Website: home-depot
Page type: billing-address
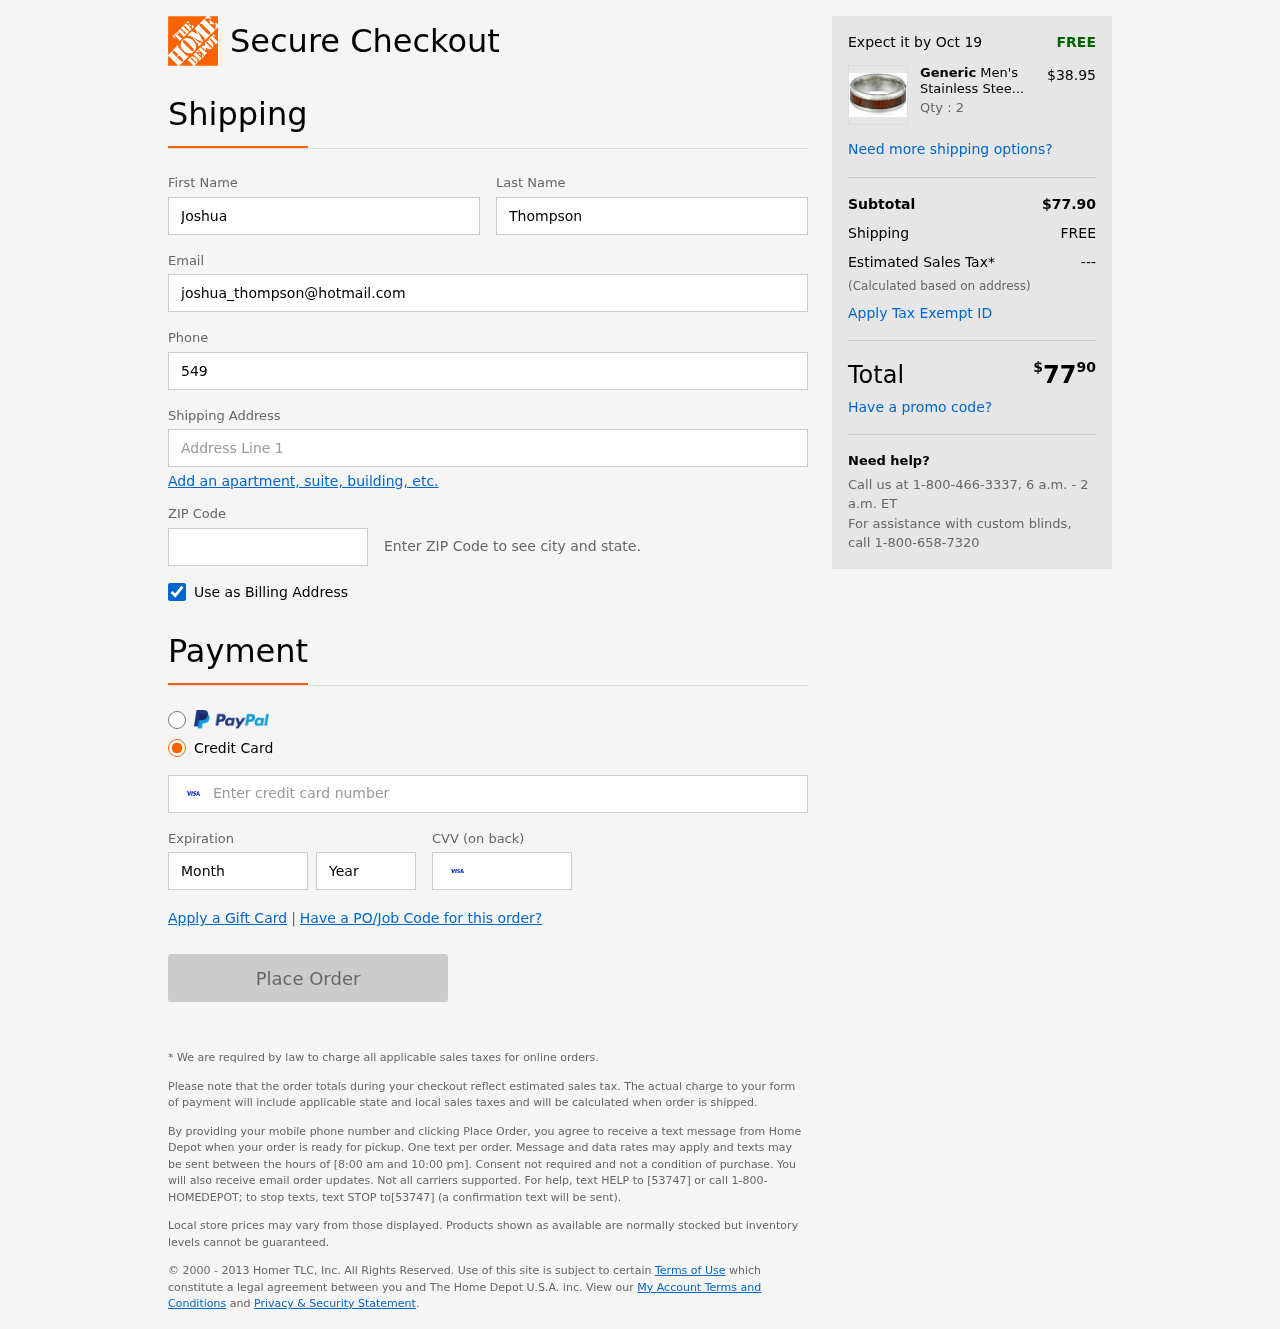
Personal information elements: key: PII_FIRSTNAME
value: Joshua
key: PII_LASTNAME
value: Thompson
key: PII_EMAIL
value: joshua_thompson@hotmail.com
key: PII_PHONE
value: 5493683213
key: PII_STREET
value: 128 Jennifer Union Suite 948
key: PII_POSTCODE
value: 87045
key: PII_CARD_NUMBER
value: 4877 9334 3998 6062
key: PII_CARD_EXPIRY_MONTH
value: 10
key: PII_CARD_CVV
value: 847
Product elements: key: PRODUCT1_BRAND
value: Generic
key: PRODUCT1_NAME
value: Men's Stainless Steel Light Wooden Inlay Ring, Size 11
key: PRODUCT1_PRICE
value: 38.95
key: PRODUCT1_QUANTITY
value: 2
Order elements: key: ORDER_DELIVERY_DATE
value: Oct 19
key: ORDER_SUBTOTAL
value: $77.90
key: ORDER_SHIPPING_COST
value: FREE
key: ORDER_TAX
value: ---
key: ORDER_TOTAL2
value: $7790